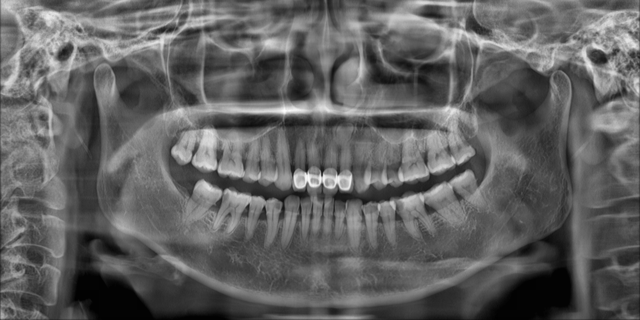
adult